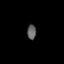
Tissue: lung
Cell type: Fibroblasts
Senescence score: 0.629
Nuclear area (px): 129
Mean DAPI intensity: 95.031